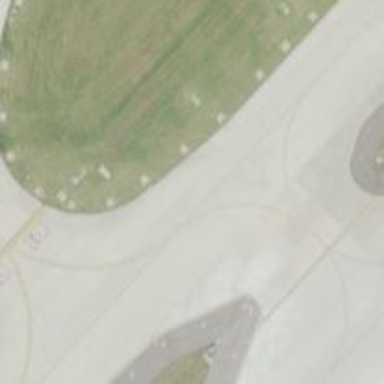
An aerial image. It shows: Image of taxiway at airport.